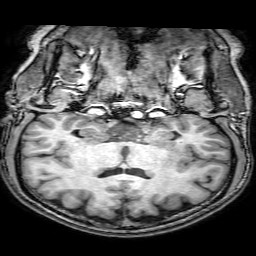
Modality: T1w
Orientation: sagittal
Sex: male
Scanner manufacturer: philips
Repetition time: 0.008274 s
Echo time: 0.00384 s